Question: I saw this thing on using instruments for my app. When I profile my app, the initial memory occupied is which is before 'UIImagePickerController' pops up. There is one button on the first viewController which makes the 'UIImagePickerController' appear.
As soon as 'UIImagePickerController' appears, memory occupied goes upto . If I select any image or cancel the 'UIImagePickerController', the memory occupied is still which I believe should be (or may be few KB's more).
Please see the below code I have used :
'''
- (IBAction)chooseButtonPressed:(id)sender
{
UIImagePickerController *pickerController = [[UIImagePickerController new]autorelease];
[pickerController setSourceType:UIImagePickerControllerSourceTypePhotoLibrary];
[pickerController setDelegate:self];
}
'''
Why is the memory not being released?

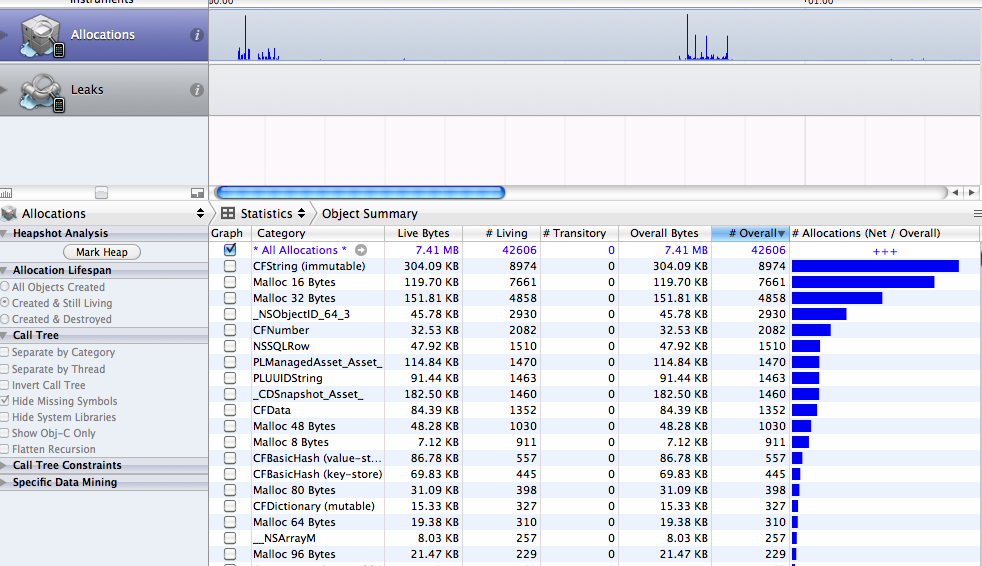
Answer: We can't add images to comments so i'm putting this as an answer. The 'Live Bytes' are always less than the 'Overall Bytes' except till the first time a memory is deallocated. This can be seen from the image below.

I don't think there's anything wrong with your deallocation. I think you're just looking at the wrong values!
I Think the problem might be somewhere else. To see the values I was seeing, you need to make a little change. As shown in the image below, you need to uncheck the option 'Only track active allocations' to see the values you're looking for. If you still see 7.41 MB in 'Active allocations', then the problem is something else.